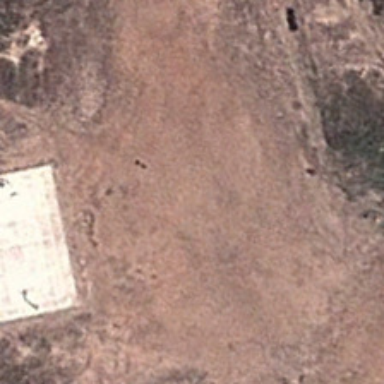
A white building is near a piece of bareland .